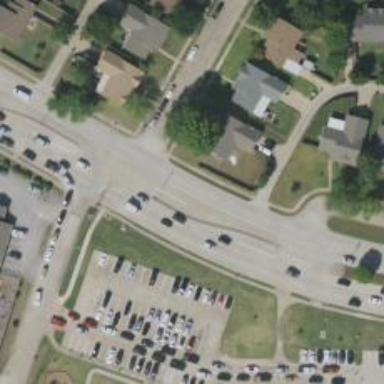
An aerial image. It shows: Secondary road with separate sidewalks.